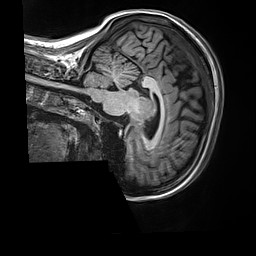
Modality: T1w
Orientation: sagittal
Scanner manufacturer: siemens
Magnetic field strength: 3 T
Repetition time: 2.5 s
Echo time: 0.00299 s